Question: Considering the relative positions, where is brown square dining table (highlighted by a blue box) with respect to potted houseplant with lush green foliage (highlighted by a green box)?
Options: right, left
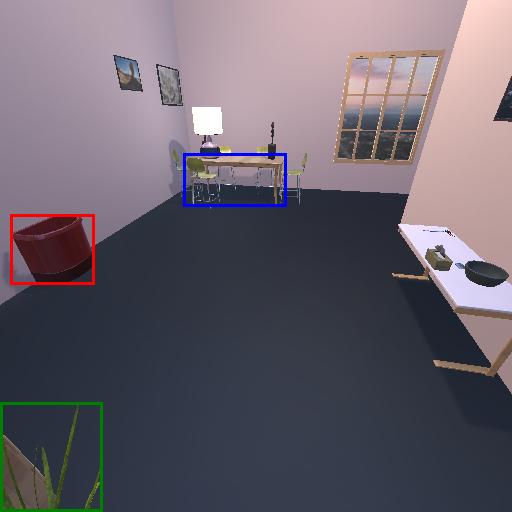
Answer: right